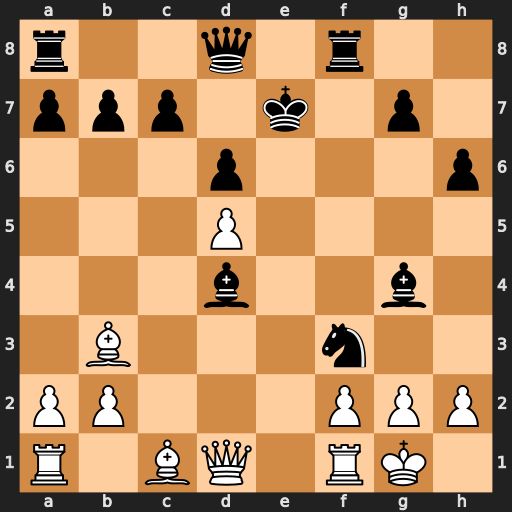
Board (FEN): r2q1r2/ppp1k1p1/3p3p/3P4/3b2b1/1B3n2/PP3PPP/R1BQ1RK1
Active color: w
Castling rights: -
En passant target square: -
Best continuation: gxf3 Bxf3 Qxd4